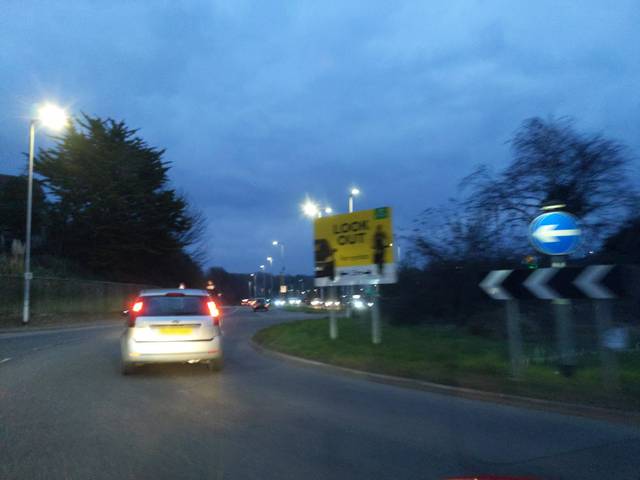
Region: United Kingdom
Coordinates: 50.366, -4.101